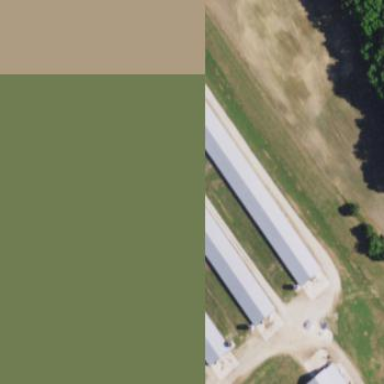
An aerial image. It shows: Farm auxiliary building.